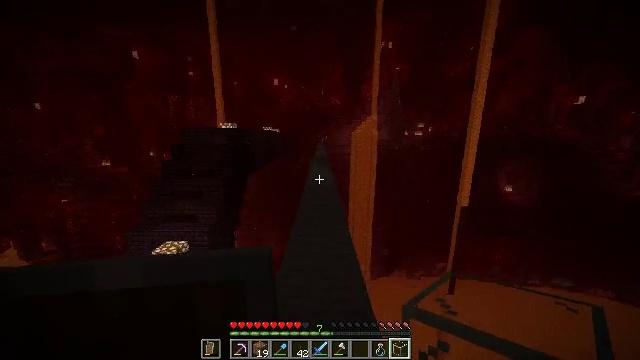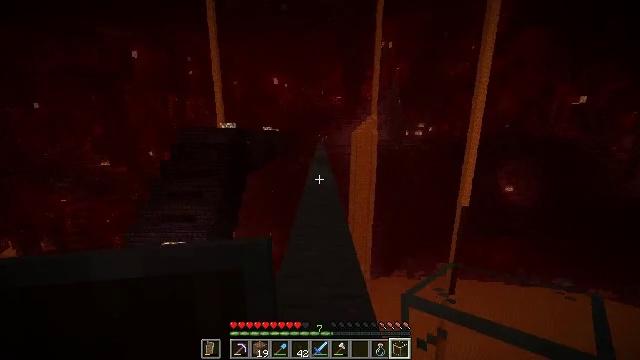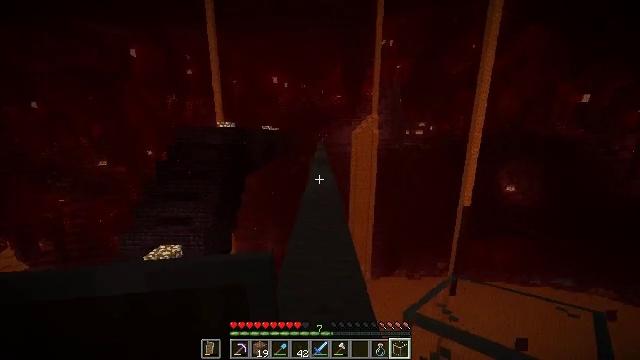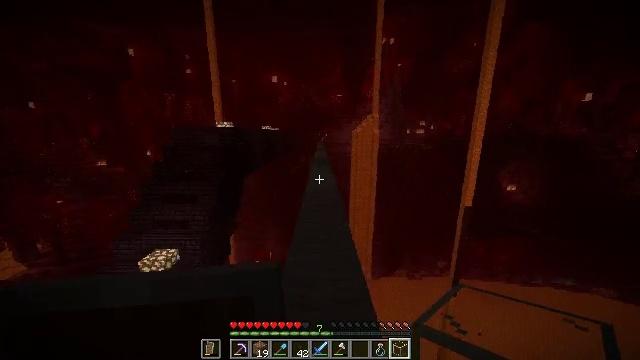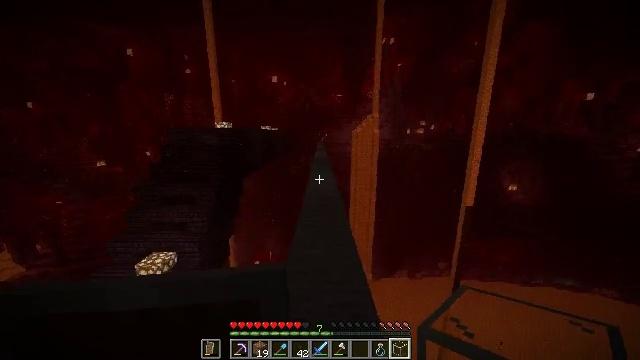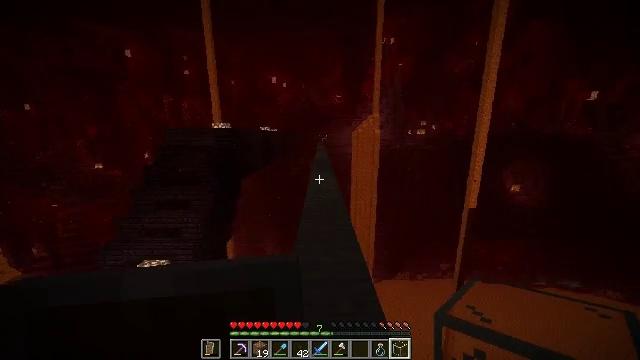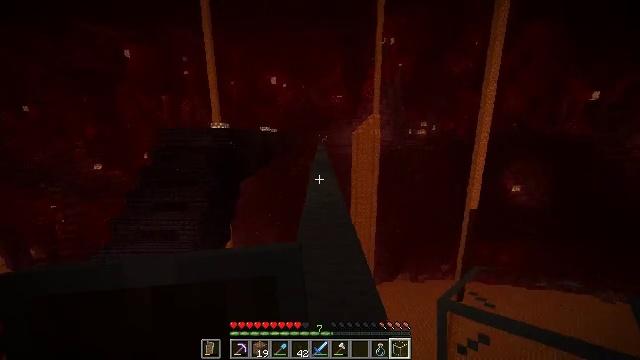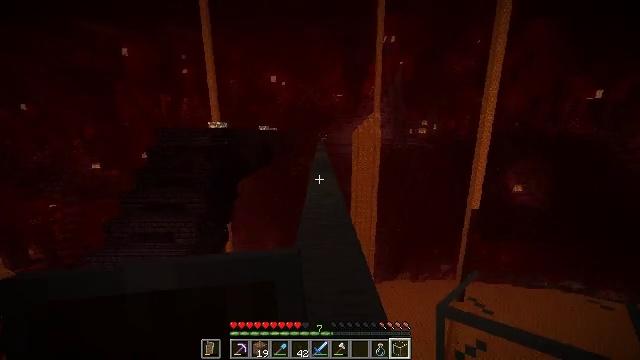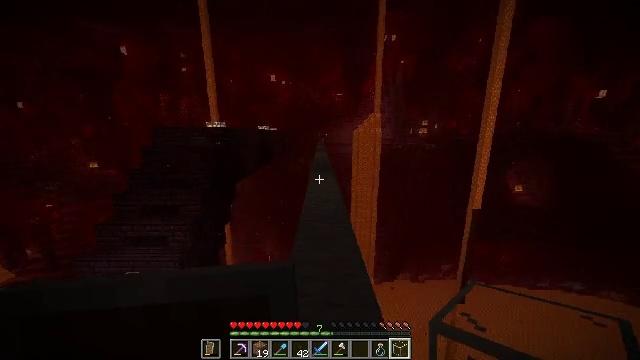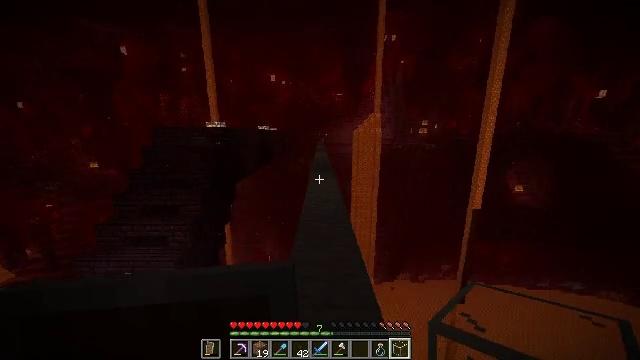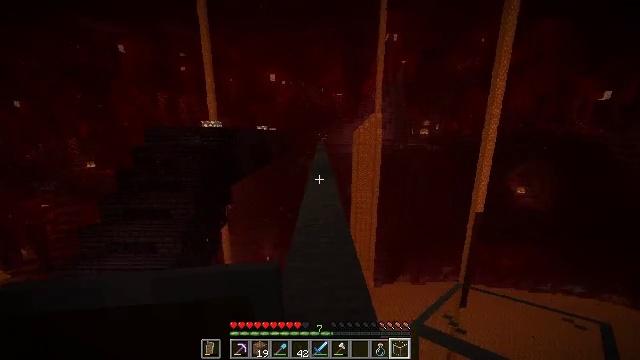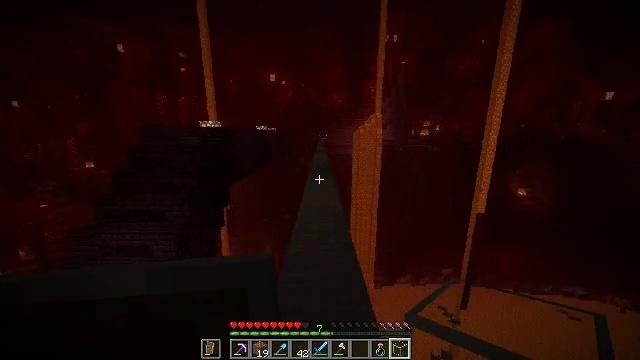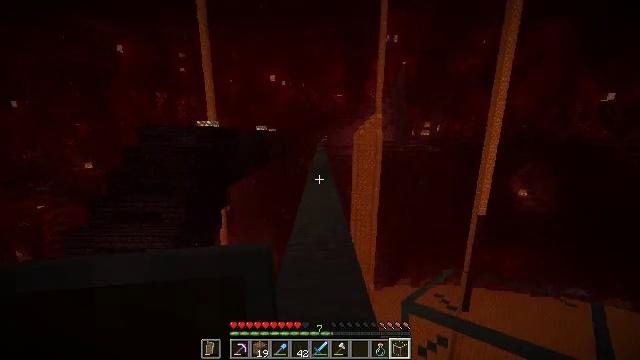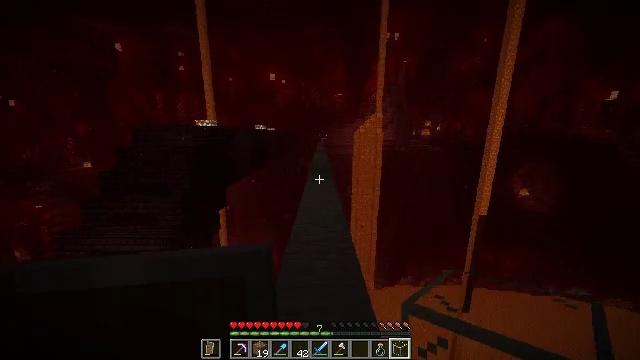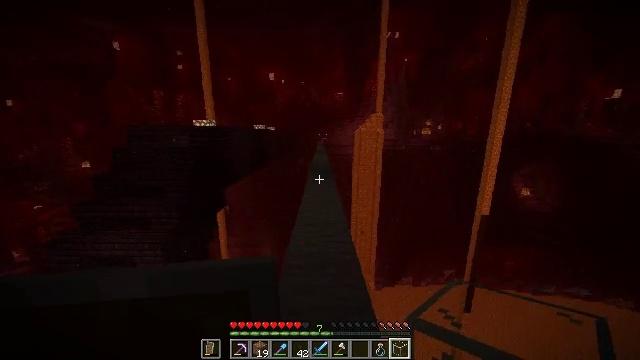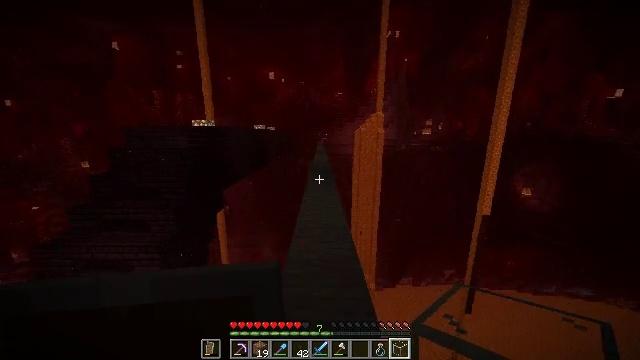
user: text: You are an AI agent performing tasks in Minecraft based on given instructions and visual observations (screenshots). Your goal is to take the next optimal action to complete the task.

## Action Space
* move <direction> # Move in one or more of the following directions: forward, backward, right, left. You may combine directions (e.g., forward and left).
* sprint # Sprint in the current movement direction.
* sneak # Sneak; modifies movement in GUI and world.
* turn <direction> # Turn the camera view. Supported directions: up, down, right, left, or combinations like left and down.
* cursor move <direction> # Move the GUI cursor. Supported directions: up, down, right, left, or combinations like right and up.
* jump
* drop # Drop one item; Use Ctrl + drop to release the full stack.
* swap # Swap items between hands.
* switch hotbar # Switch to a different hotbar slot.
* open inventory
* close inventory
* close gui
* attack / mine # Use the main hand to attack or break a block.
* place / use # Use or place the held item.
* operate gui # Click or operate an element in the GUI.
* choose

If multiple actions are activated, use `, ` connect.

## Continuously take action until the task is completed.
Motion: motion action
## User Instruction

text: Collect crimson stem for building materials.
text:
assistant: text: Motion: move forward
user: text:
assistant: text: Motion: move forward
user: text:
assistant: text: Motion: move forward
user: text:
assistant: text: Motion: move forward
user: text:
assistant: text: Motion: move forward
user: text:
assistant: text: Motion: move forward
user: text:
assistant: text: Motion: move forward
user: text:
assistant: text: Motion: move forward
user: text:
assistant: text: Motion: move forward
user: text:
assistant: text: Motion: move forward
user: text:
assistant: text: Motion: move forward
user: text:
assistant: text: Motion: move forward
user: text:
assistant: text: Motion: move forward
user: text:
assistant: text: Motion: move forward
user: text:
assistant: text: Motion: move forward
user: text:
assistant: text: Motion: move forward
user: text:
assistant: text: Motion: move forward
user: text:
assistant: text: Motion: move forward
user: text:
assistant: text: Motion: move forward
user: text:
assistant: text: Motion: move forward
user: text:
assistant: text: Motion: move forward
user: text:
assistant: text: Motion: move forward
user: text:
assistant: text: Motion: move forward
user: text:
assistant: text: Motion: move forward
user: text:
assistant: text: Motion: move forward
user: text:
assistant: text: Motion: move forward
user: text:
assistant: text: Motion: move forward
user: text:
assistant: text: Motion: move forward
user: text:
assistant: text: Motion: move forward
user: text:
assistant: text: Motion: move forward